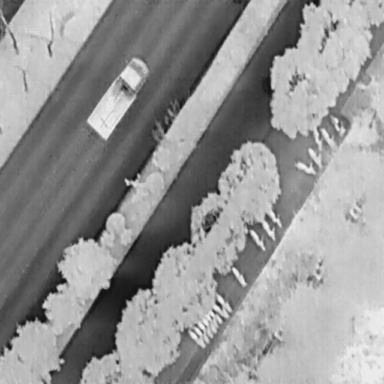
There is an OtherVehicle in the infrared image.